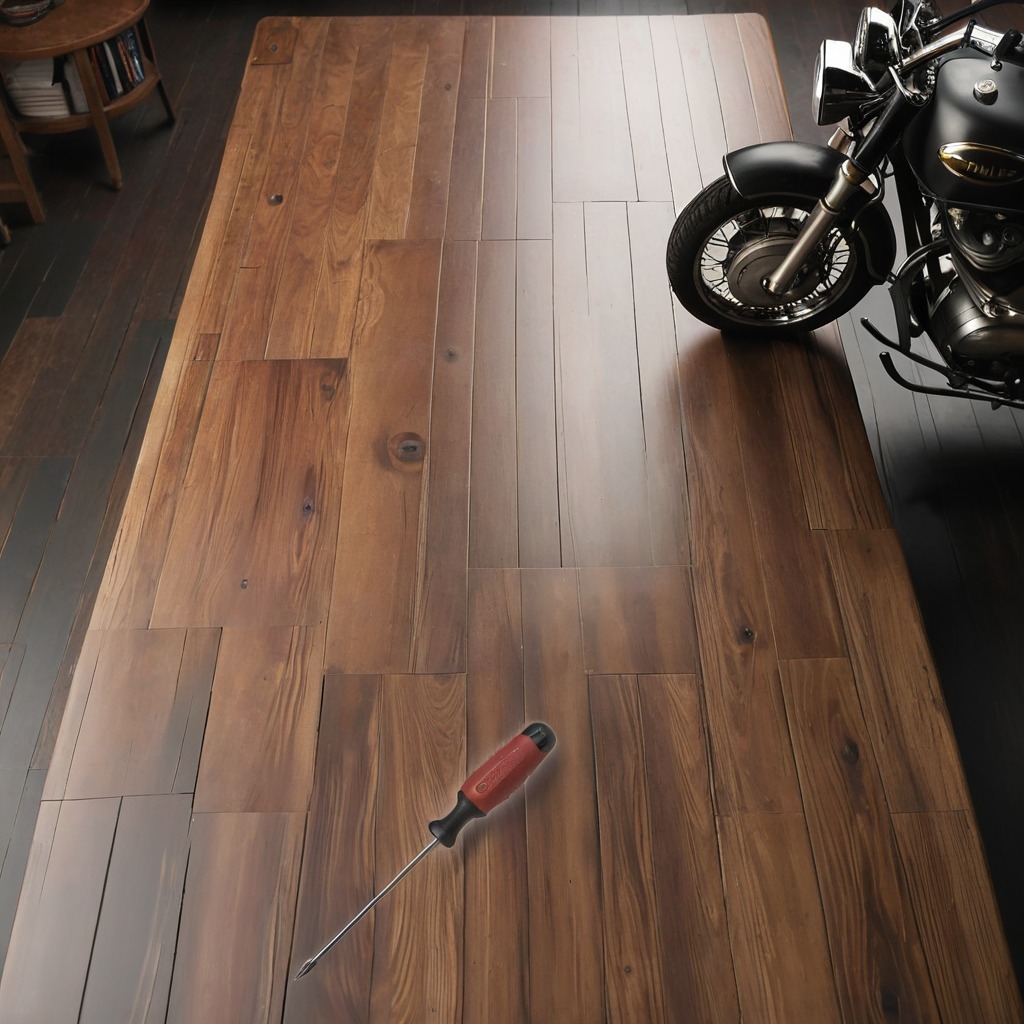
A screwdriver is lying on the wooden table.